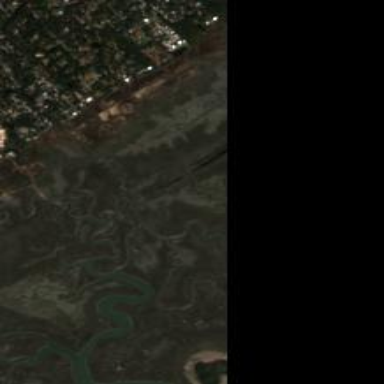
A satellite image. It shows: Saltmarsh wetland.